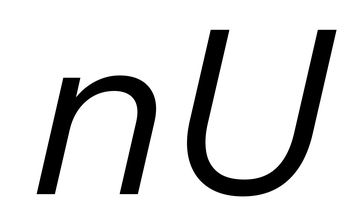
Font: InstrumentSans-Italic_Italic